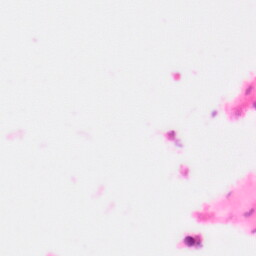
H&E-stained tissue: Colon